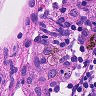
Metastatic tissue present: no